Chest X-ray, PA view. Patient: 61 years old, sex M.
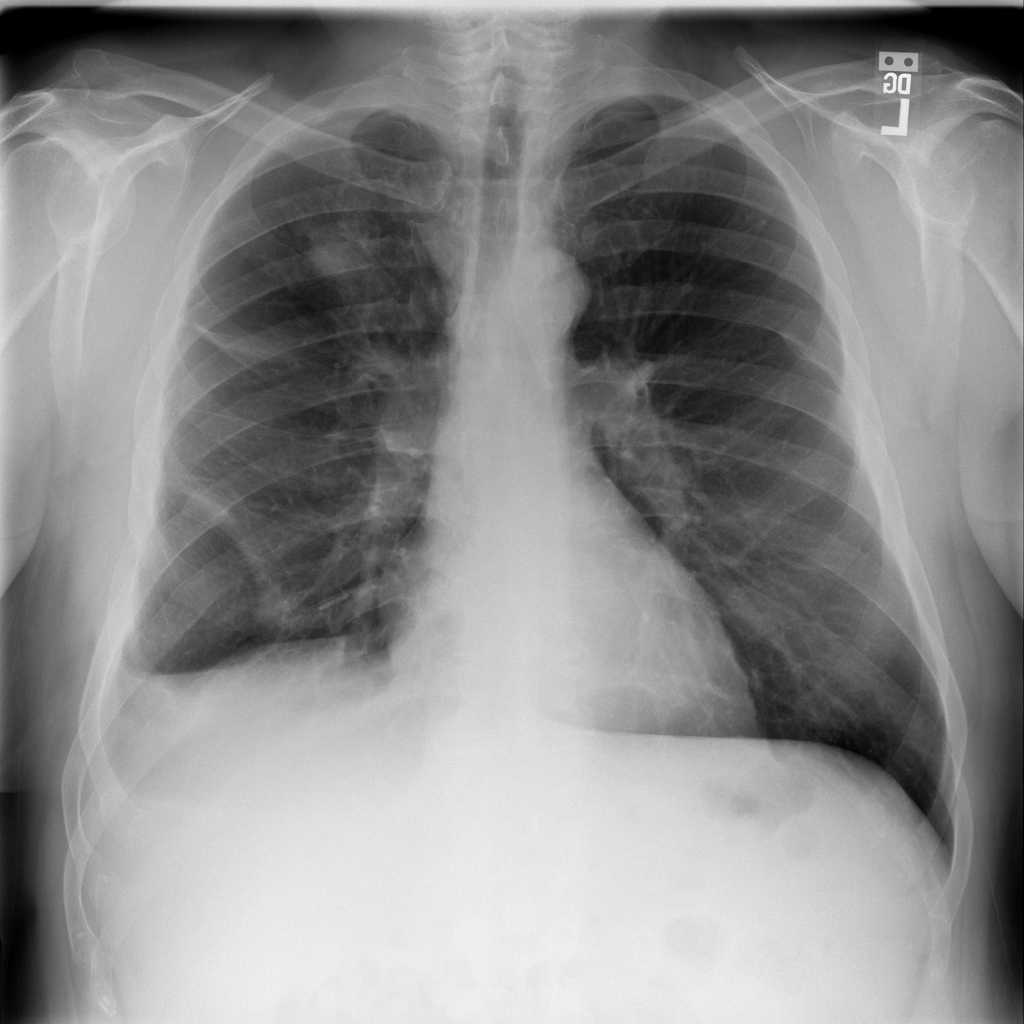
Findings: Atelectasis, Effusion, Mass